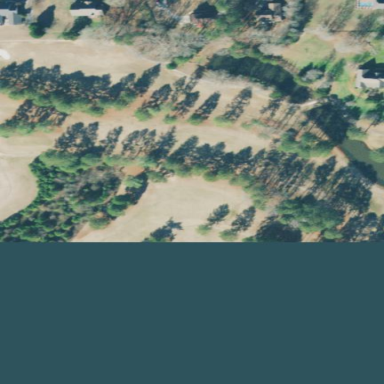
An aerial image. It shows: Scenic golf fairway.